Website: ulta-beauty
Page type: cart
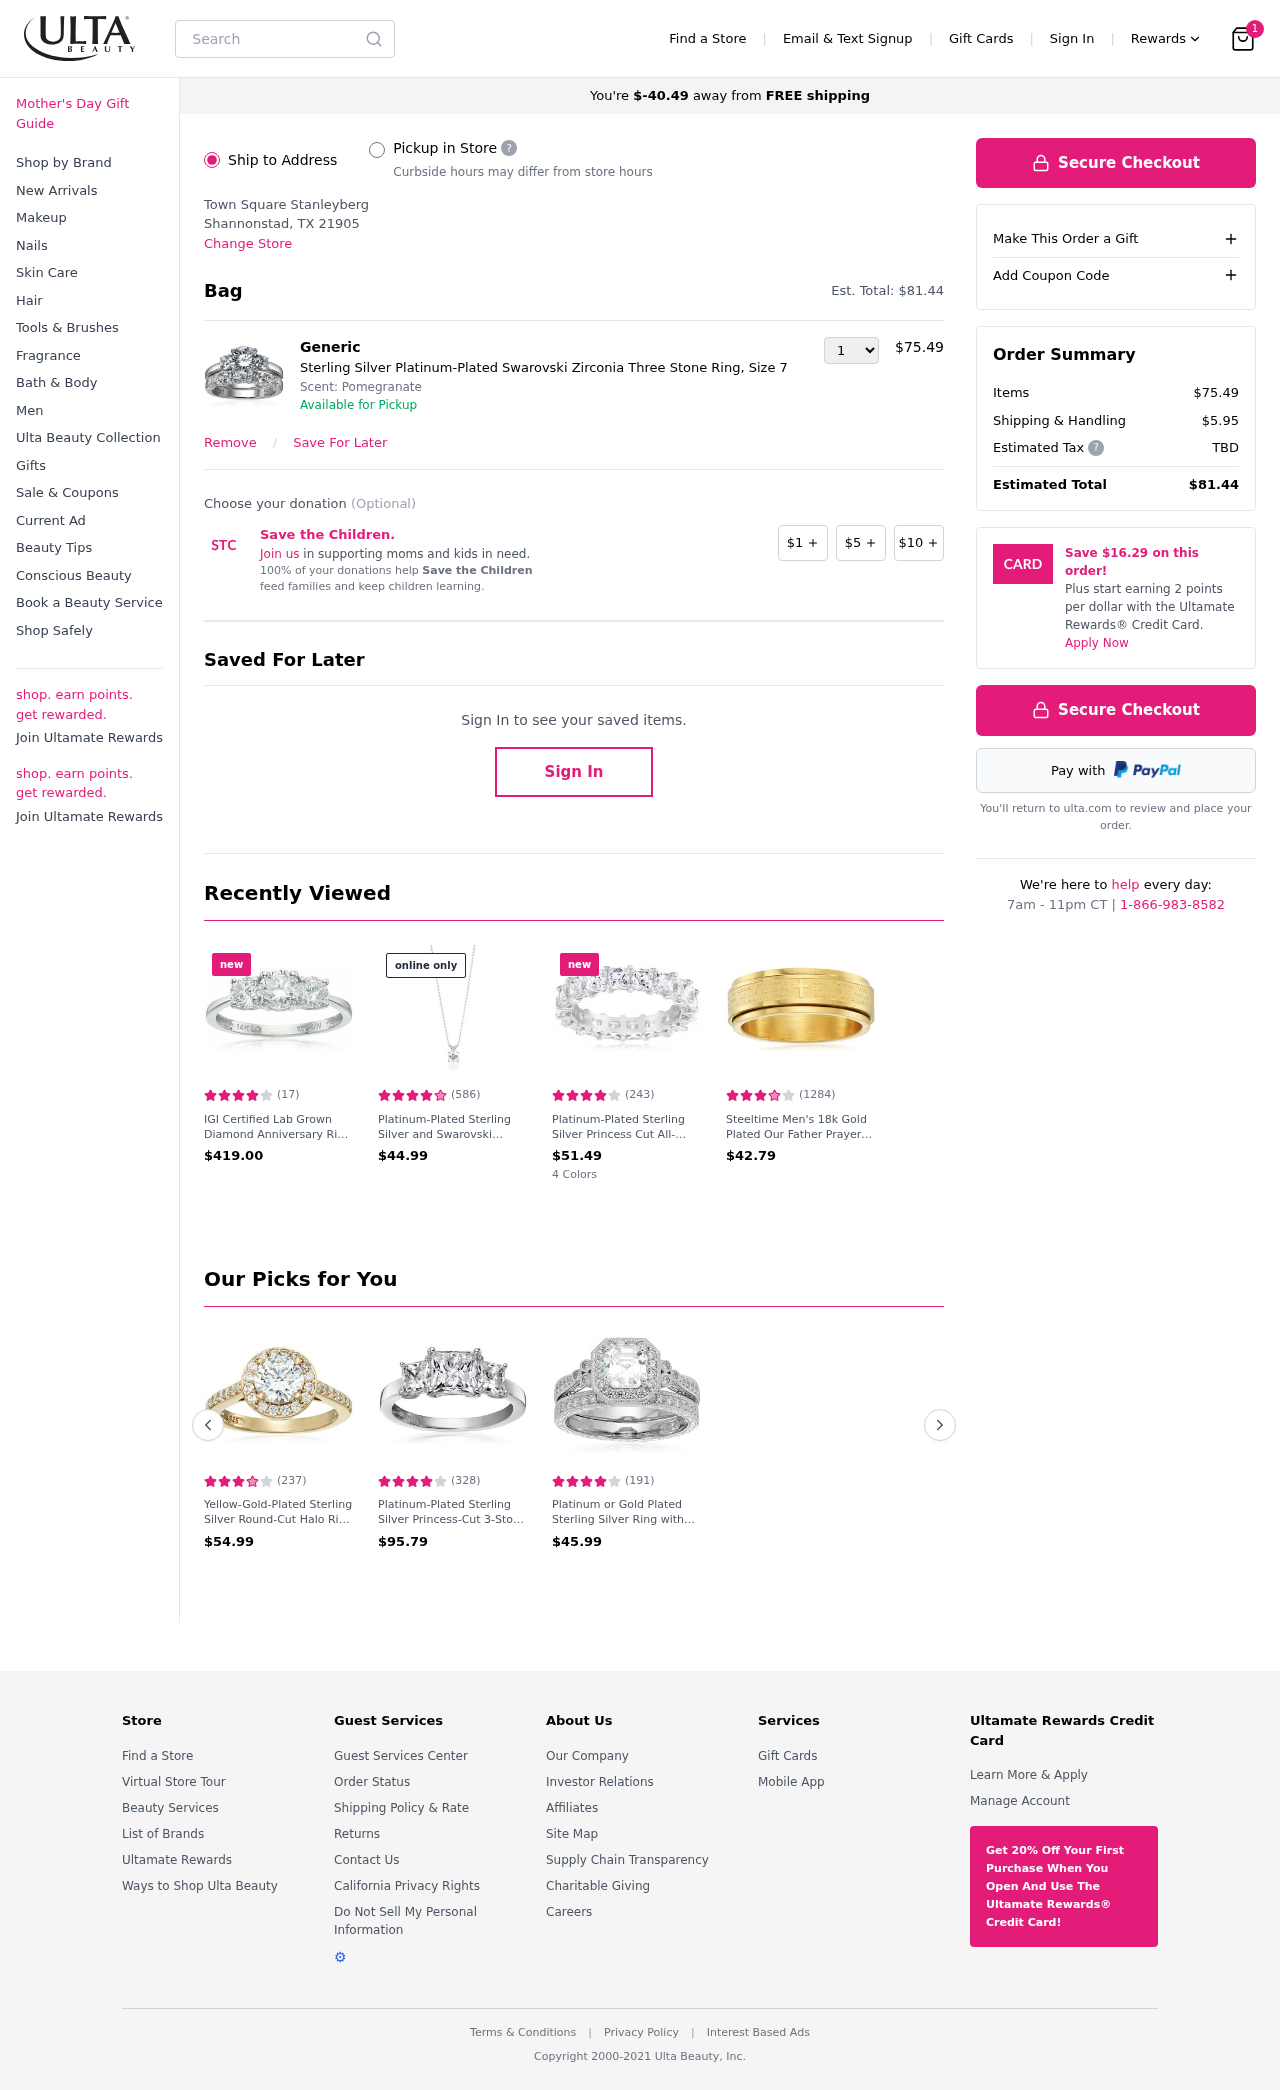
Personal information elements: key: PII_LOCATION1_CITY_STATE_ZIP
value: Shannonstad, TX 21905
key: PII_LOCATION1_NAME
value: Town Square Stanleyberg
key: PII_CITY
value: Stanleyberg
Product elements: key: PRODUCT1_BRAND
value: Generic
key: PRODUCT1_NAME
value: Sterling Silver Platinum-Plated Swarovski Zirconia Three Stone Ring, Size 7
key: PRODUCT1_PRICE
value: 75.49
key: PRODUCT1_QUANTITY
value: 1
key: PRODUCT2_NAME
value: IGI Certified Lab Grown Diamond Anniversary Ring in 14k White Gold (1.0 CT.TW., I-J Color, SI1-SI2 C
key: PRODUCT2_NUM_RATINGS
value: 17
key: PRODUCT2_PRICE
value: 419
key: PRODUCT2_RATING
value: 4.3
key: PRODUCT3_NAME
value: Platinum-Plated Sterling Silver and Swarovski Zirconia Solitaire Pendant Necklace, 16 Inch
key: PRODUCT3_NUM_RATINGS
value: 586
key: PRODUCT3_PRICE
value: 44.99
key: PRODUCT3_RATING
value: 4.5
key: PRODUCT4_NAME
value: Platinum-Plated Sterling Silver Princess Cut All-Around Band Ring made with Swarovski Zirconia (7.5
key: PRODUCT4_NUM_RATINGS
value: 243
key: PRODUCT4_PRICE
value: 51.49
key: PRODUCT4_RATING
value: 4.2
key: PRODUCT5_NAME
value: Steeltime Men's 18k Gold Plated Our Father Prayer Spinner Band Ring, Size 8
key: PRODUCT5_NUM_RATINGS
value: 1284
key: PRODUCT5_PRICE
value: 42.79
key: PRODUCT5_RATING
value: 3.6
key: PRODUCT6_NAME
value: Yellow-Gold-Plated Sterling Silver Round-Cut Halo Ring made with Swarovski Zirconia, Size 6
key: PRODUCT6_NUM_RATINGS
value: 237
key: PRODUCT6_PRICE
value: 54.99
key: PRODUCT6_RATING
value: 3.5
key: PRODUCT7_NAME
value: Platinum-Plated Sterling Silver Princess-Cut 3-Stone Ring made with Swarovski Zirconia (3 cttw), Siz
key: PRODUCT7_NUM_RATINGS
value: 328
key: PRODUCT7_PRICE
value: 95.79
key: PRODUCT7_RATING
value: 4.3
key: PRODUCT8_NAME
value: Platinum or Gold Plated Sterling Silver Ring with Swarovski Crystals
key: PRODUCT8_NUM_RATINGS
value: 191
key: PRODUCT8_PRICE
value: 45.99
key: PRODUCT8_RATING
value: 4.4
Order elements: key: ORDER_NUM_ITEMS
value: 1
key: ORDER_FREE_SHIPPING_REMAINING
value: $-40.49
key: ORDER_TOTAL
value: $81.44
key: ORDER_TOTAL
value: Est. Total: $81.44
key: ORDER_SUBTOTAL
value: $75.49
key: ORDER_SHIPPING_COST
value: $5.95
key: ORDER_TAX
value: TBD
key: ORDER_CARD_SAVINGS
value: $16.29
Search elements: key: HEADER_SEARCH
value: Search